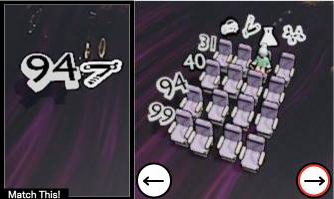
Task: seats
Answer: no